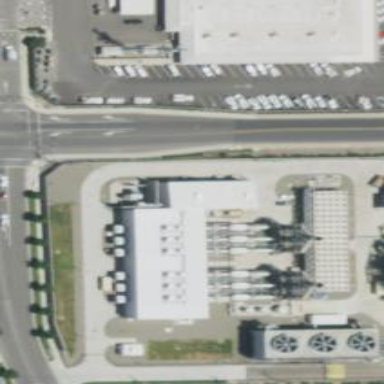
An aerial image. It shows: Gas-powered generator.